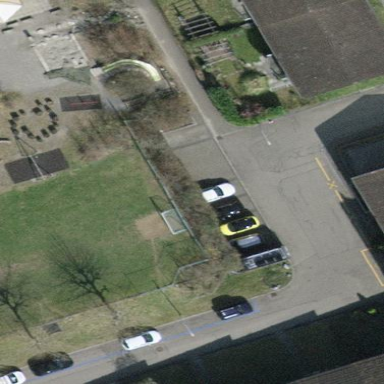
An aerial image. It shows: View of roof of building.